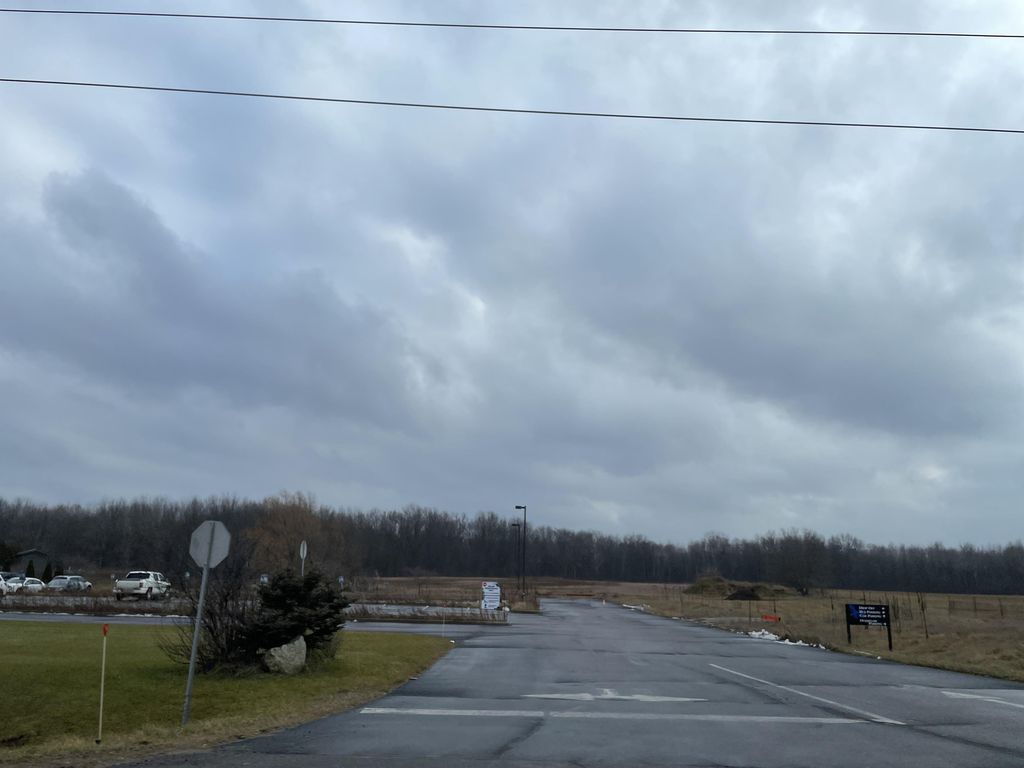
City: kitchener-waterloo